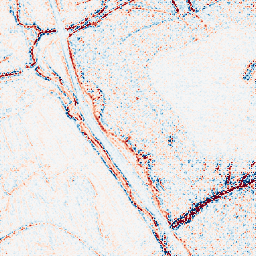
Category: multiscale
Decomposition family: log
Decomposition parameters: sigma: 1
Upsampling method: regularized
Upsampling parameters: scale: 2
lambda_reg: 0.1
Upsampling scale: 2